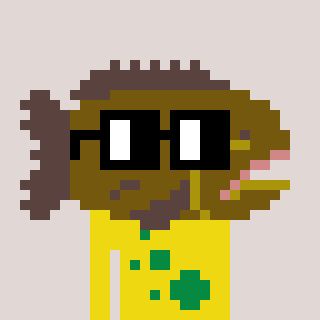
a pixel art character with square black glasses, a grouper-shaped head and a yellow-colored body on a warm background